Question: I have created a (JavaFX) , which I am populating with an observable list made from , so that I can display an image with some text in each list cell.
This displays well, other than the fact that whenever you select one of the items in the list, it will disappear. Once you have selected every item, it will not render any items at all. (You can still select them by clicking in the space where they previously were.
Do you know how I might correct this, please?

'''
public class IconListComboBox {
Group listRoot = new Group();
VBox mainVBox = new VBox();
ComboBox selectionBox = new ComboBox();
List<HBox> list = new ArrayList<HBox>();
ListView<HBox> listView = new ListView<HBox>();
ObservableList<HBox> observableList;
public IconListComboBox(int dimensionX, int dimensionY, ArrayList<String> names, ArrayList<ImageView> icons)
{
//VBox.setVgrow(list, Priority.ALWAYS);
selectionBox.setPrefWidth(dimensionY);
selectionBox.setPrefHeight(40);
for(int i = 0; i < names.size(); i++)
{
HBox cell = new HBox();
Label name = new Label(names.get(i));
Label icon = new Label();
icon.setGraphic(icons.get(i));
name.setAlignment(Pos.CENTER_RIGHT);
icon.setAlignment(Pos.CENTER_LEFT);
icon.setMaxWidth(Double.MAX_VALUE);
HBox.setHgrow(icon, Priority.ALWAYS);
cell.getChildren().add(icon);
cell.getChildren().add(name);
list.add(cell);
}
observableList = FXCollections.observableList(list);
listView.setItems(observableList);
listView.setPrefWidth(dimensionX);
selectionBox.setMaxWidth(dimensionX);
listView.setMaxWidth(dimensionX);
selectionBox.setItems(observableList);
mainVBox.getChildren().add(selectionBox);
mainVBox.getChildren().add(listRoot);
//mainVBox.getChildren().add(listView);
//listRoot.getChildren().add(listView);
}
'''
Thanks in advance for your assistance!
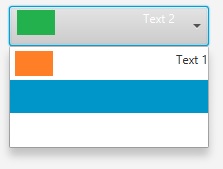
Answer: This is exactly the example cited in the <URL> under "A warning about inserting Nodes into the ComboBox items list".
The list of items in the combo box should represent data - not the UI component used to display the data. The issue is that the 'HBox' cannot appear twice in the scene graph: so it cannot appear both in the "selected cell" and as a cell in the drop-down list.
Instead, create a class that represents the data you are displaying in the 'ComboBox', and use a cell factory to instruct the 'ComboBox' as to how to display those data. Be sure to set a button cell as well (the cell used for the selected item).